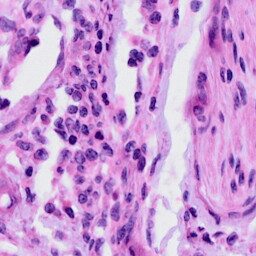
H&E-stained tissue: Cervix